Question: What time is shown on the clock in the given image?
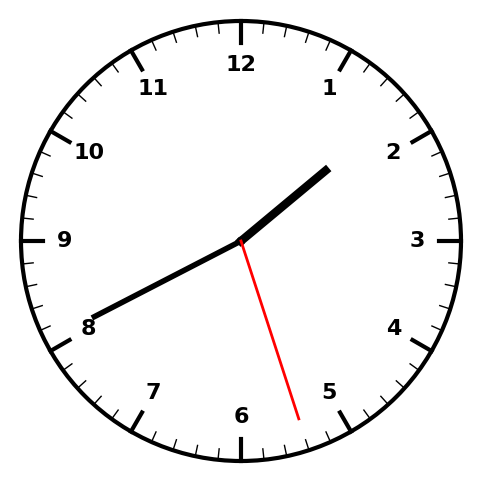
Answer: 01:40:27